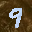
Label: 9